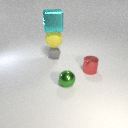
small gray rubber sphere to the left of small green metal sphere